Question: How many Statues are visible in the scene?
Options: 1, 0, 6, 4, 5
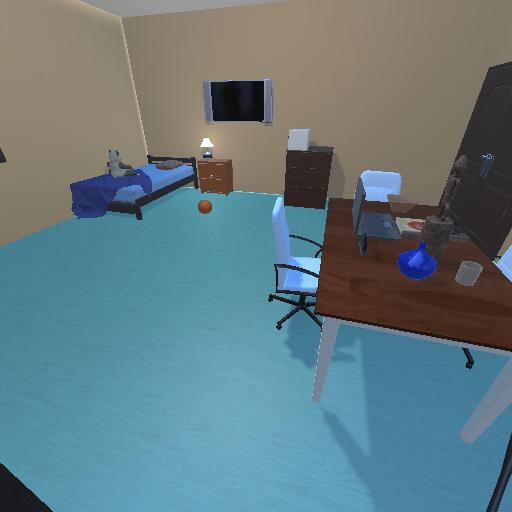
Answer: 1